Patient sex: F
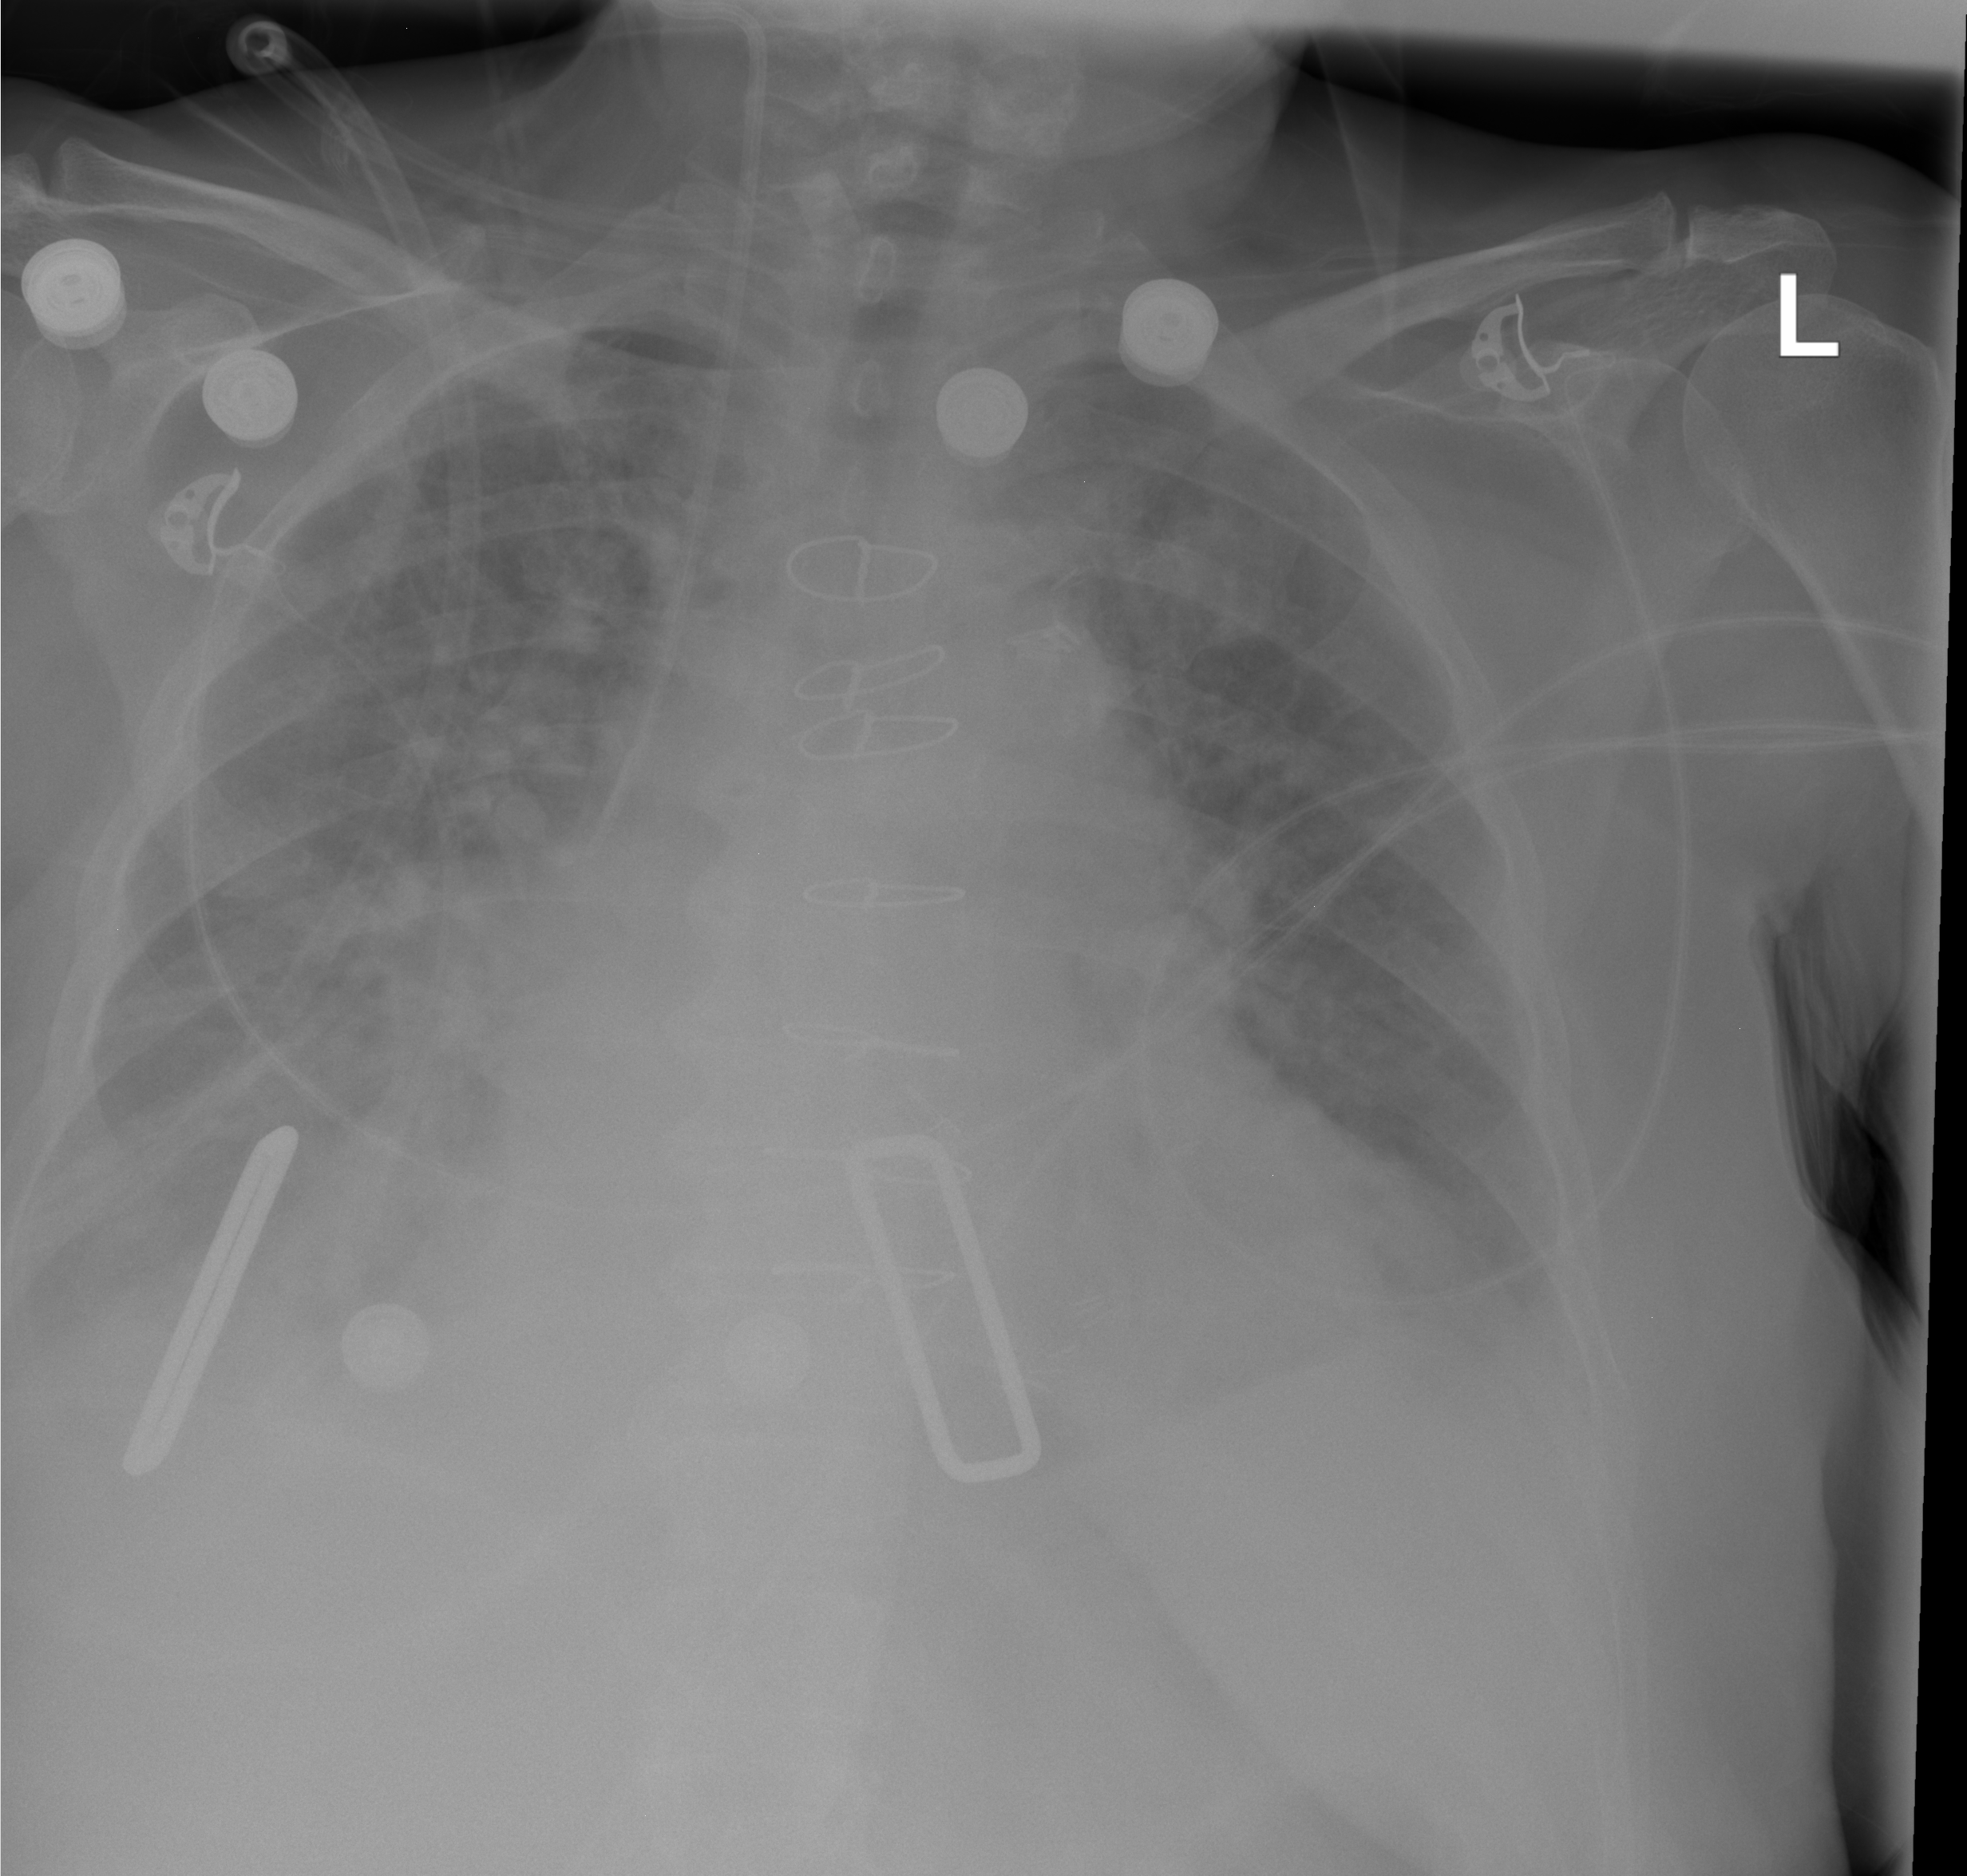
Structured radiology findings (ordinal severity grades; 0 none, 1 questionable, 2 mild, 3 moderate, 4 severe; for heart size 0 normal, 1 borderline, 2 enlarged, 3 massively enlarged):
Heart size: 2
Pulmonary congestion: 3
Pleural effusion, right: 2
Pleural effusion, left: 2
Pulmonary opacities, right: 2
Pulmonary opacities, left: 2
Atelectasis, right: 2
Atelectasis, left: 2